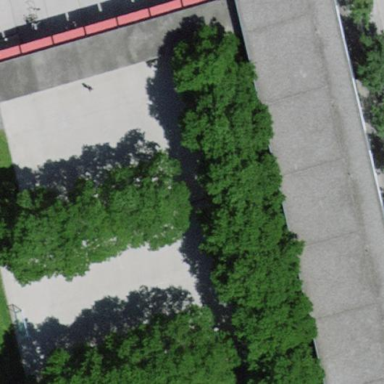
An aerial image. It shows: School building with flat roof.